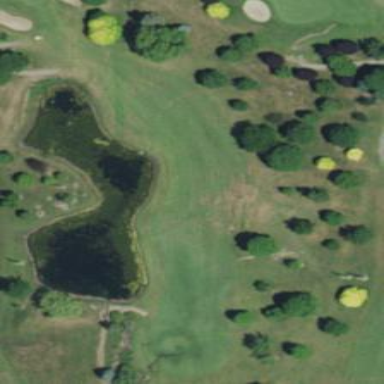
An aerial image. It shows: Scenic golf fairway.